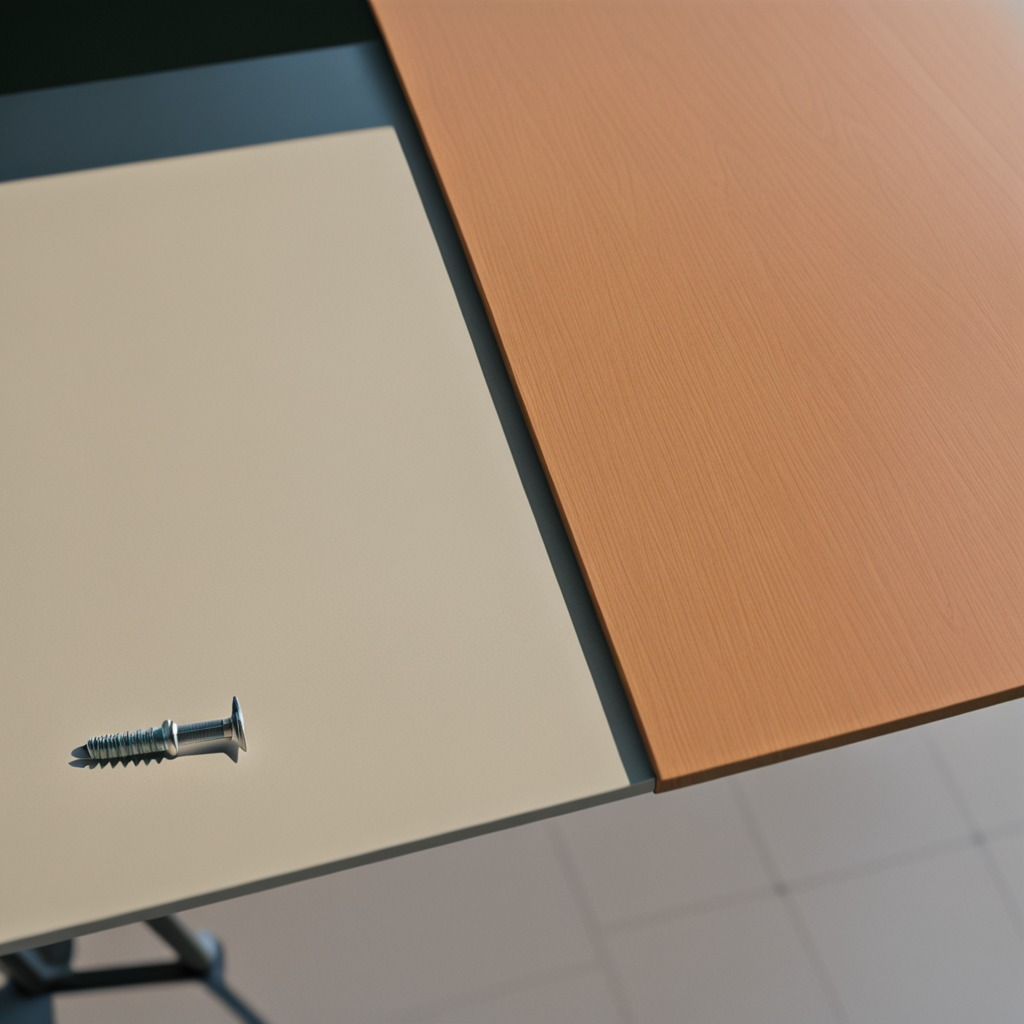
A metal screw is lying on a textured surface.